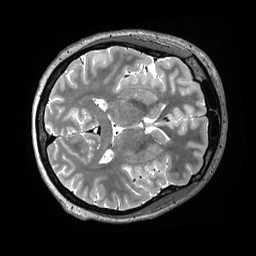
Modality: T2w
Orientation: axial